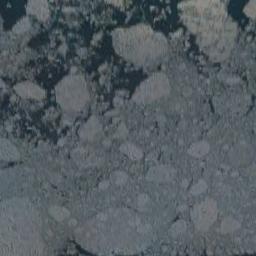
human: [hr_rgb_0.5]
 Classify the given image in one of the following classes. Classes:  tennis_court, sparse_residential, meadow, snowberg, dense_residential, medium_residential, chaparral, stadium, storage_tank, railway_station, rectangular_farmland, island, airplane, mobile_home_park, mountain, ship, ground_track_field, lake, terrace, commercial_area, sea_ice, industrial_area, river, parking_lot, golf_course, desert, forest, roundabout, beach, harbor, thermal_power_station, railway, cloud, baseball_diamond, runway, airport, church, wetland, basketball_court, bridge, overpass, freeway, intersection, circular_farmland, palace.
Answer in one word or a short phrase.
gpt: sea_ice